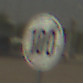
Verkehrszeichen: EndeGeschwindigkeit100
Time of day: MorningAfternoon
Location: Outdoor (Suburban)
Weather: Clear
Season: NotSpecified
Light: Natural